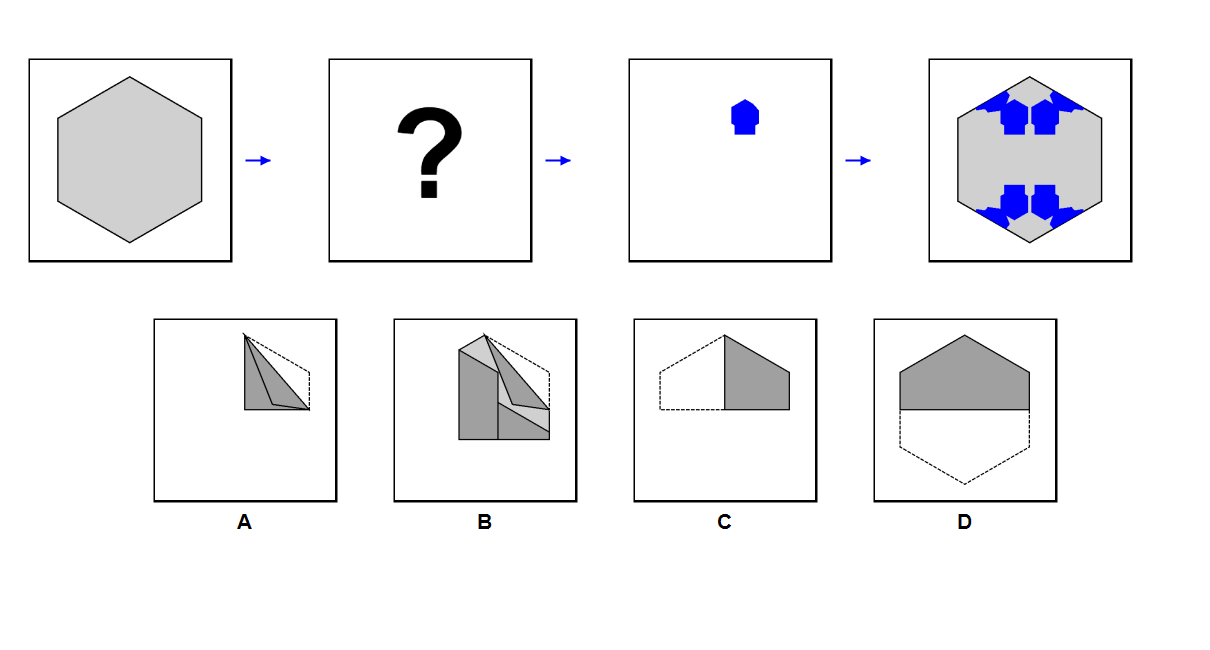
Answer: B